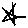
Label: star